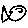
Label: fish